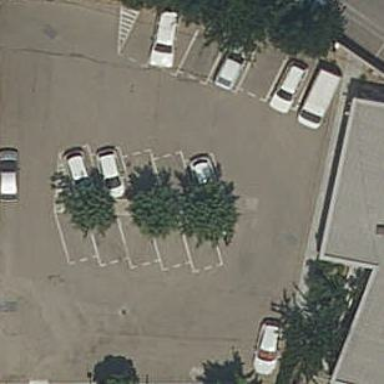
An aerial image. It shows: Parking area with surface.